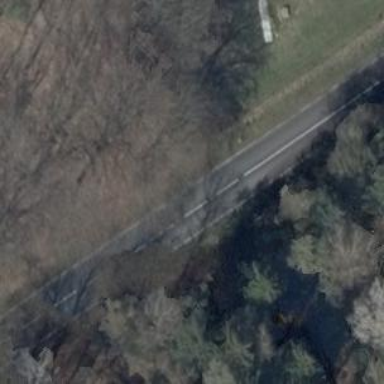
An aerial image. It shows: Secondary road with asphalt surface.